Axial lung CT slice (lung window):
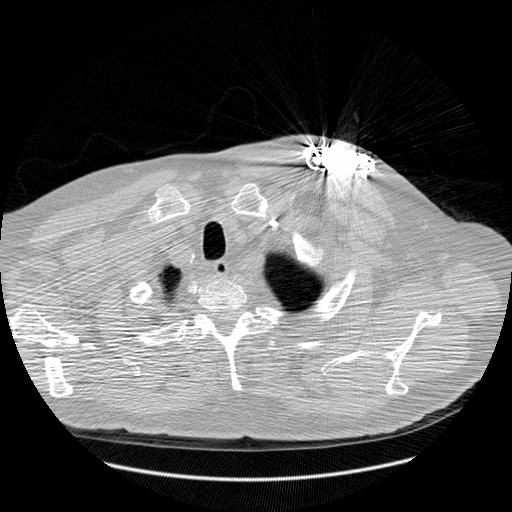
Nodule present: no